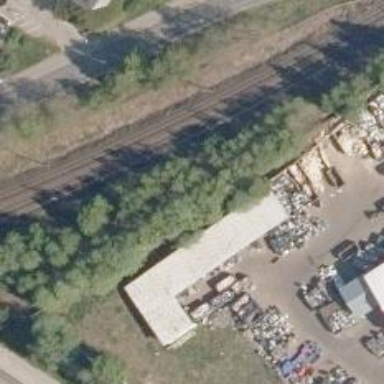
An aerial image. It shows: Abandoned railway.